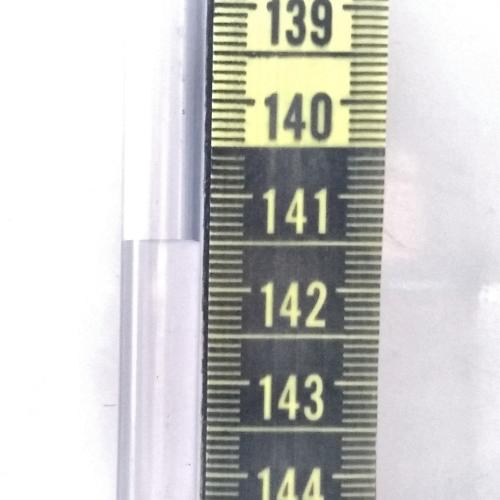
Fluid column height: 141.5 cm